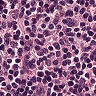
Metastatic tissue present: no